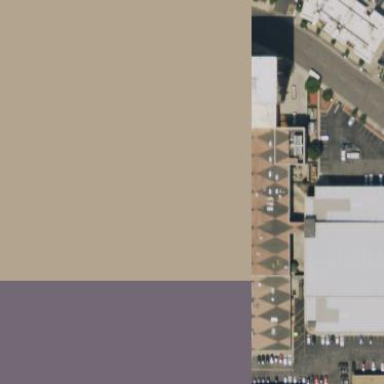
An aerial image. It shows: Retail building.